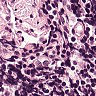
Metastatic tissue present: no